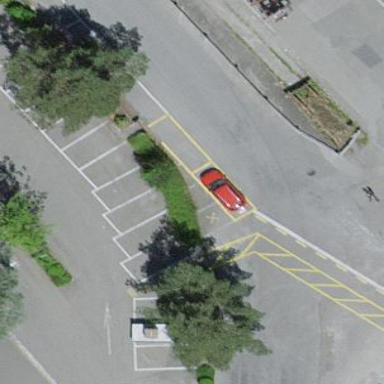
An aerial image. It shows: Street-side parking area with parallel orientation on asphalt surface.